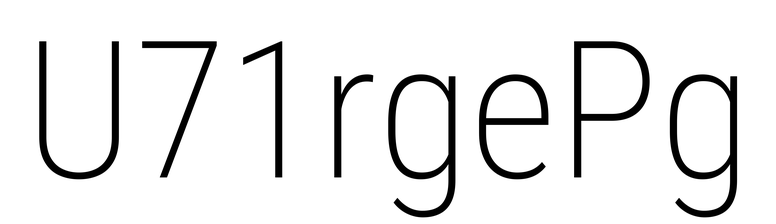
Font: Roboto_Condensed_ExtraLight